Question: Screenshot:

I have created a DataGridView in windows forms application.
i have bound data with DataTable. I get data but it is not displaying. When i select the row then it is visible.
'''
grdPiDetails.DataSource = iDBUtility.GetDataTable("exp_imp_get_all_PI");
'''
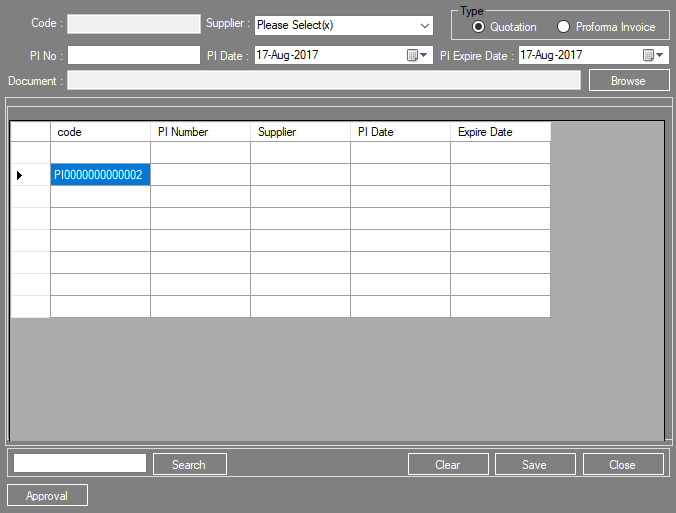
Answer: This is happening probably because the 'DataGridViewCell' has 'Foreground' color set as 'White'
Include this in your 'Form_Load' event: [change with your 'DataGridView']
'''
myDGV.RowsDefaultCellStyle.ForeColor = Color.Black;
'''
If this won't fix your issue, try @Niraj's solution